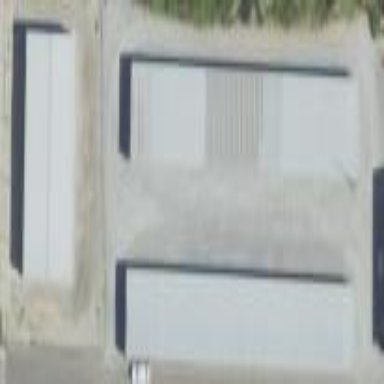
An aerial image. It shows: Storage rental shop.